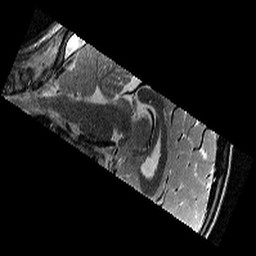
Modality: T2w
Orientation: sagittal
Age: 12
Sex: male
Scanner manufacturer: siemens
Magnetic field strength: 3 T
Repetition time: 9.23 s
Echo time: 0.067 s